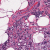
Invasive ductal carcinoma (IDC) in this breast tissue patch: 1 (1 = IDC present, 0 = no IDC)